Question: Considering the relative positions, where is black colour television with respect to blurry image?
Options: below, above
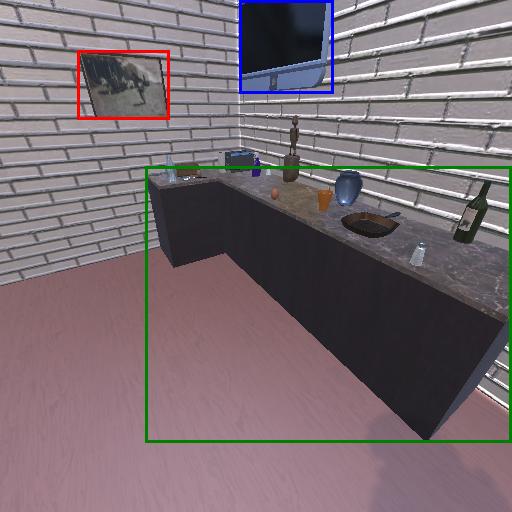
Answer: below